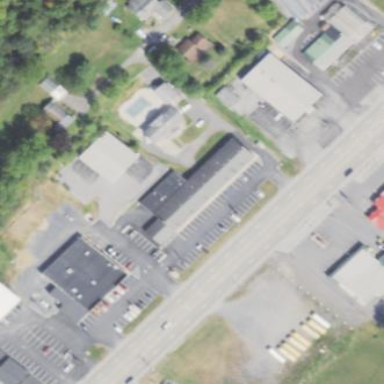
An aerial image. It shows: Retail building.